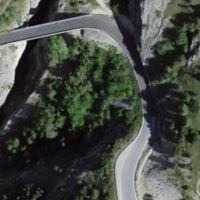
EUNIS habitat code: 45
Species observed at this site:
Corvus corone
Eurydema ventralis
Gypaetus barbatus
Sylvia borin
Emberiza cirlus
Eurydema ornata
Hippocrepis comosa
Aegithalos caudatus
Mylabris variabilis
Jynx torquilla
Circaetus gallicus
Sylvia atricapilla
Spinus spinus
Hippolais polyglotta
Pernis apivorus
Erithacus rubecula
Cuculus canorus
Dryocopus martius
Phoenicurus ochruros
Phoenicurus phoenicurus
Lygaeus equestris
Corvus corax
Periparus ater
Podarcis muralis
Cyanistes caeruleus
Lophophanes cristatus
Monticola saxatilis
Sturnus vulgaris
Chloris chloris
Troglodytes troglodytes
Lasiommata megera
Corvus frugilegus
Passer domesticus
Turdus merula
Papilio machaon
Circus aeruginosus
Tachymarptis melba
Libelloides coccajus
Saxicola rubetra
Emberiza cia
Hirundo rustica
Milvus migrans
Milvus milvus
Upupa epops
Circus pygargus
Turdus pilaris
Regulus regulus
Cinclus cinclus
Oriolus oriolus
Pyrrhocorax pyrrhocorax
Pyrrhocorax graculus
Parnassius apollo
Phylloscopus trochilus
Motacilla alba
Aquila chrysaetos
Melitaea didyma
Coccothraustes coccothraustes
Delichon urbicum
Anthus trivialis
Oenanthe oenanthe
Turdus philomelos
Fulica atra
Falco subbuteo
Emberiza citrinella
Dendrocopos major
Prunella modularis
Turdus viscivorus
Falco peregrinus
Buteo buteo
Prunella collaris
Muscicapa striata
Phylloscopus collybita
Coenonympha pamphilus
Luscinia megarhynchos
Carduelis citrinella
Falco vespertinus
Pica pica
Sitta europaea
Garrulus glandarius
Tichodroma muraria
Nucifraga caryocatactes
Falco tinnunculus
Picus viridis
Ficedula hypoleuca
Motacilla cinerea
Anas platyrhynchos
Linaria cannabina
Accipiter gentilis
Satyrus ferula
Ononis natrix
Fringilla coelebs
Regulus ignicapilla
Lanius collurio
Turdus torquatus
Coloeus monedula
Ptyonoprogne rupestris
Carduelis carduelis
Lactuca perennis
Columba palumbus
Phalacrocorax carbo
Lullula arborea
Parus major
Melanargia galathea
Paragus pecchiolii
Accipiter nisus